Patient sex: M
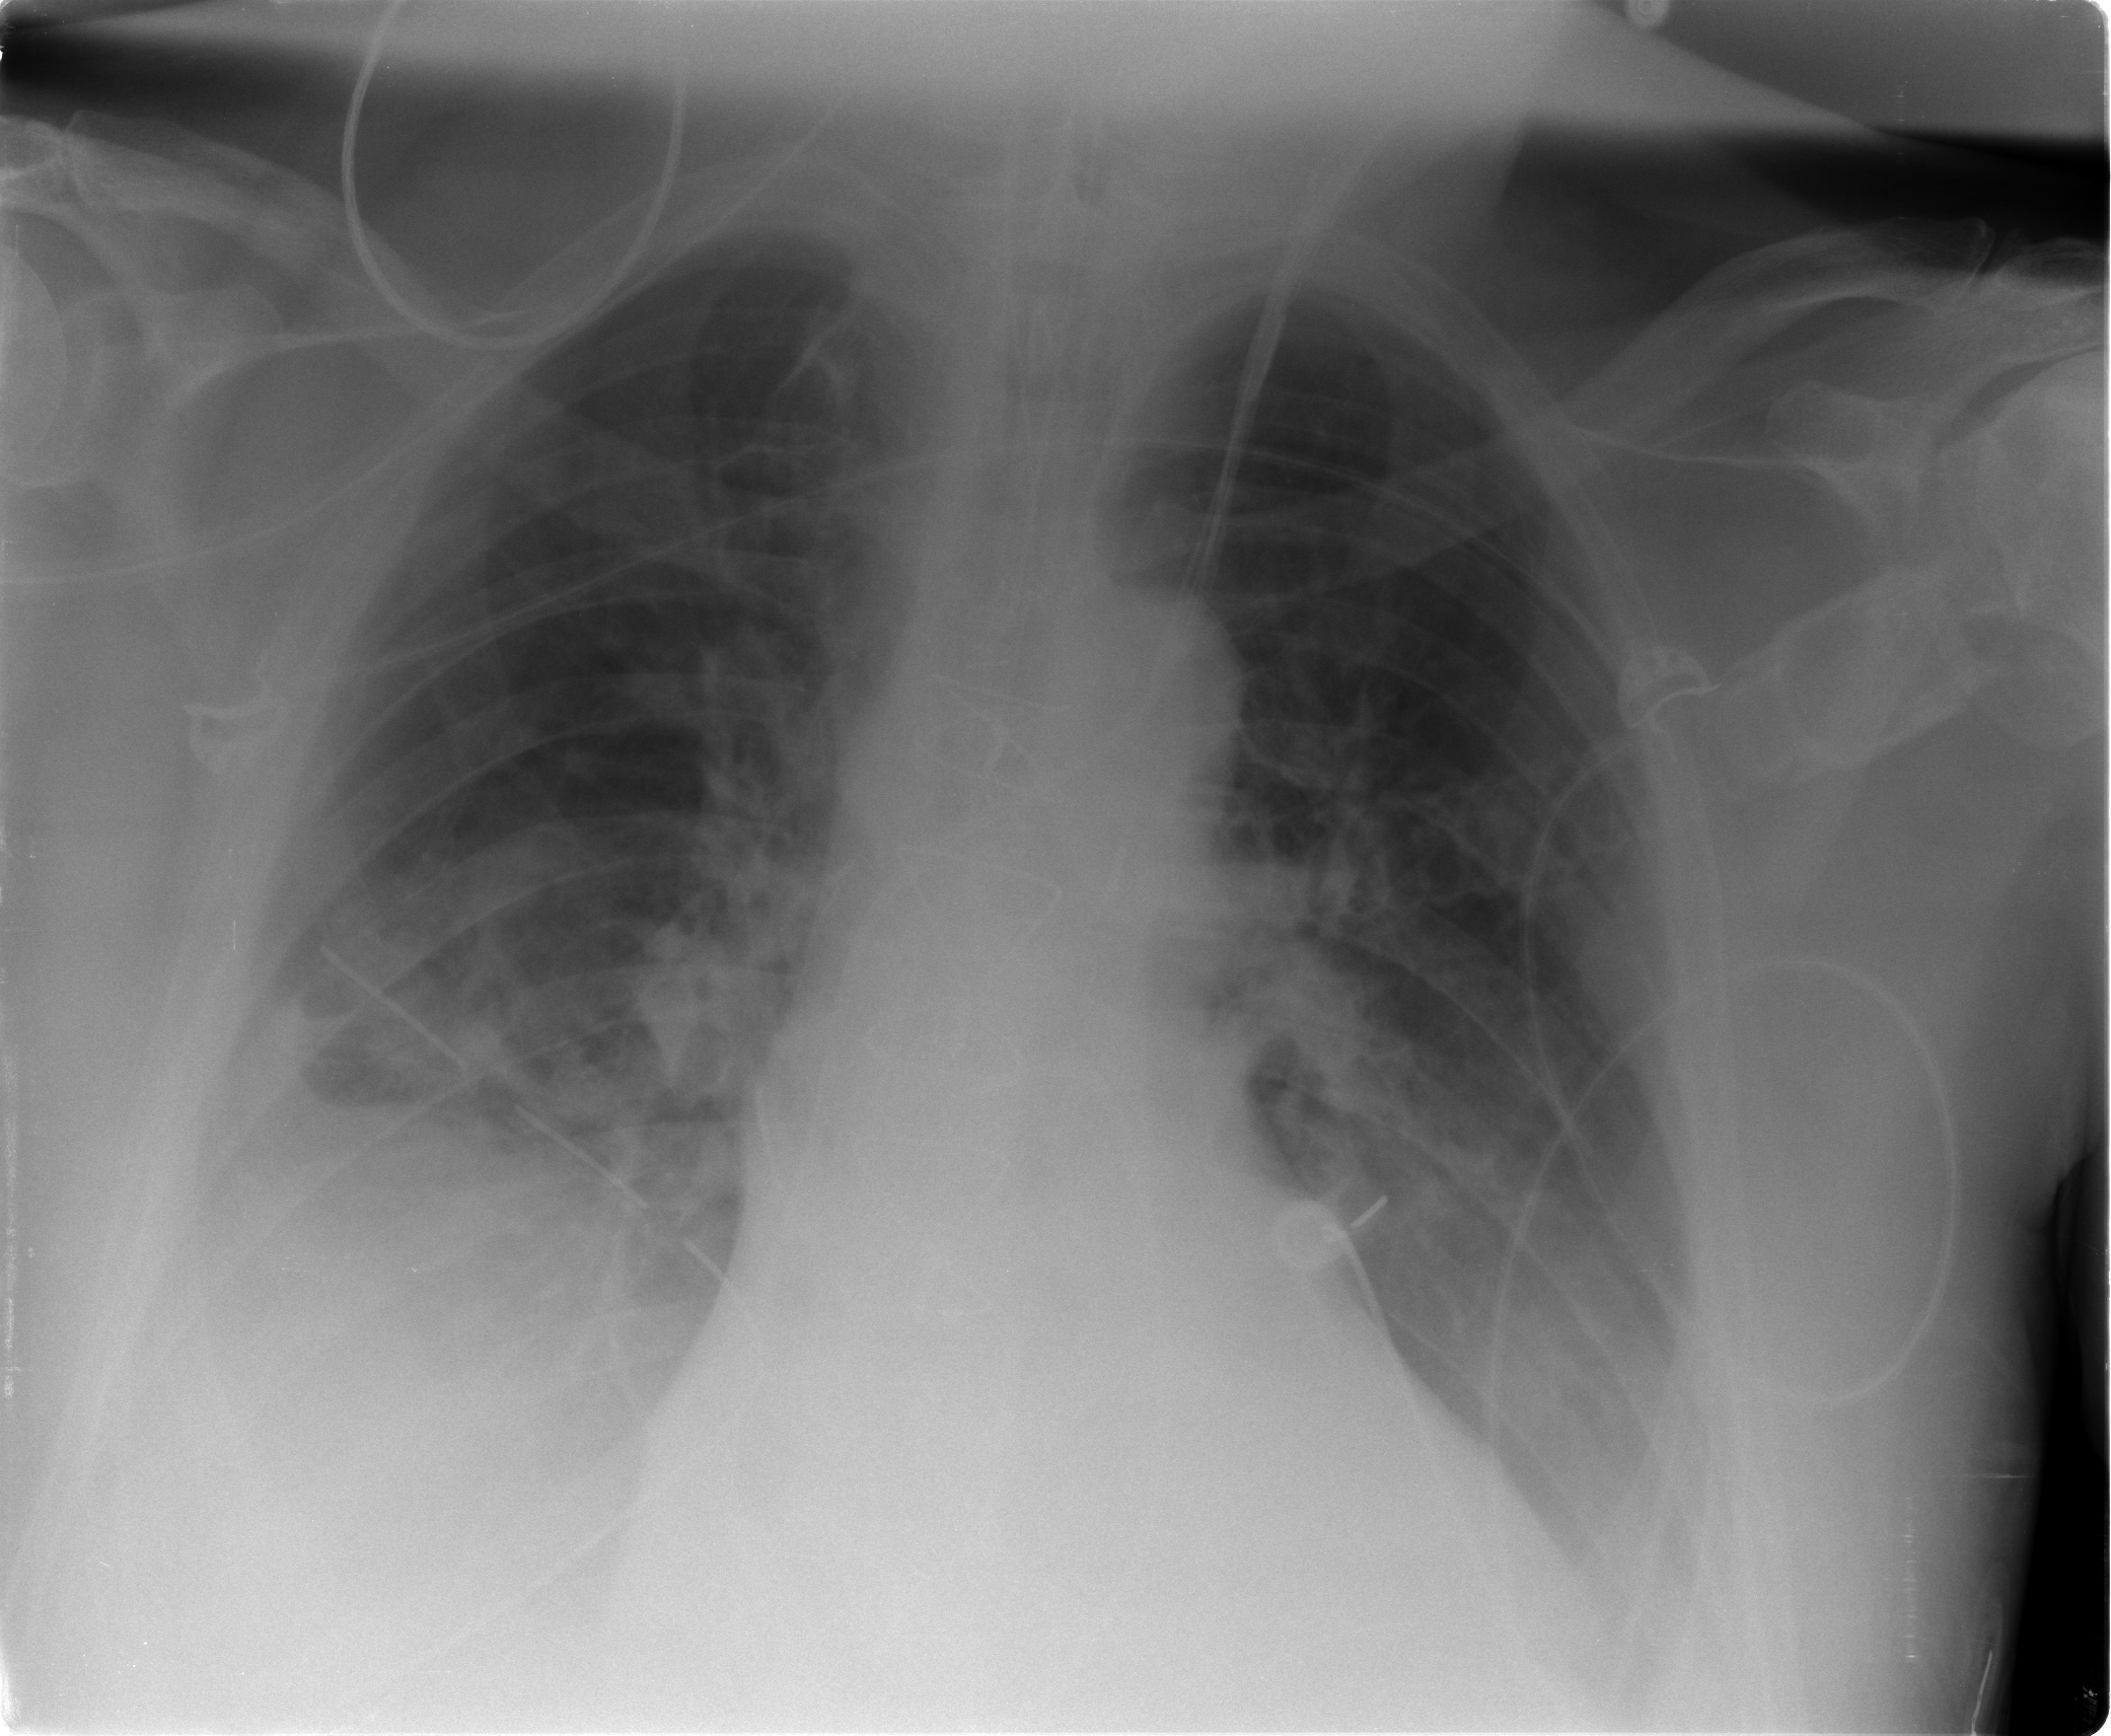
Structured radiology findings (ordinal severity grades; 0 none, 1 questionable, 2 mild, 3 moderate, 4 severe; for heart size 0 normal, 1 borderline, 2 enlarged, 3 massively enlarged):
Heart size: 1
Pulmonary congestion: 2
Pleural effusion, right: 3
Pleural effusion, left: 2
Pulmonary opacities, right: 0
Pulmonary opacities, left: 0
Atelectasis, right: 3
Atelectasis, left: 2